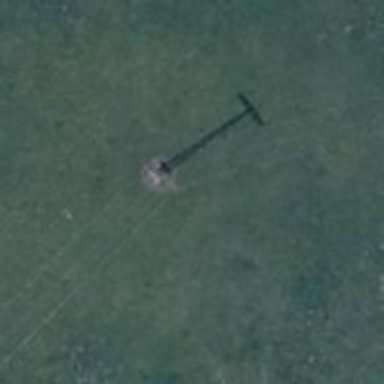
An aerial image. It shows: Power pole.